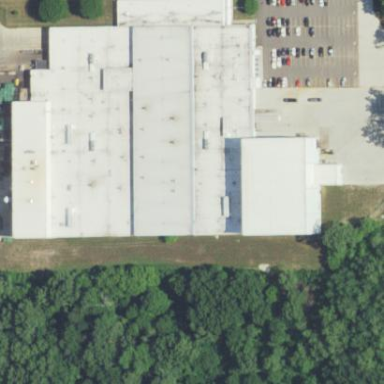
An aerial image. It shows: Industrial building.